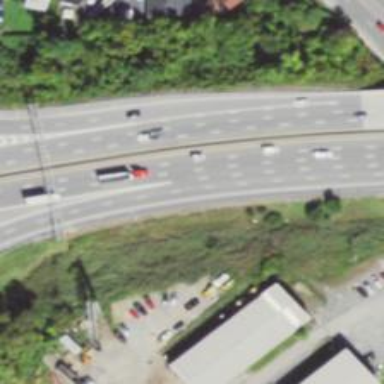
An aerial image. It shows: Asphalt motorway.